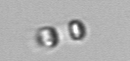
Label: Skeletonema